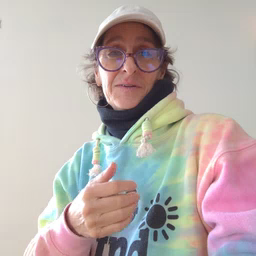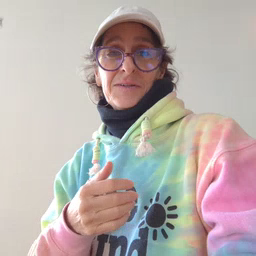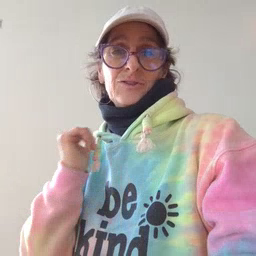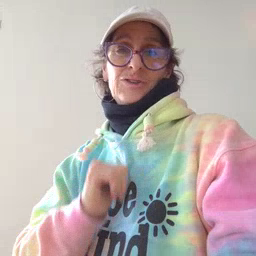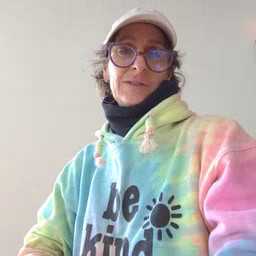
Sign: jacket